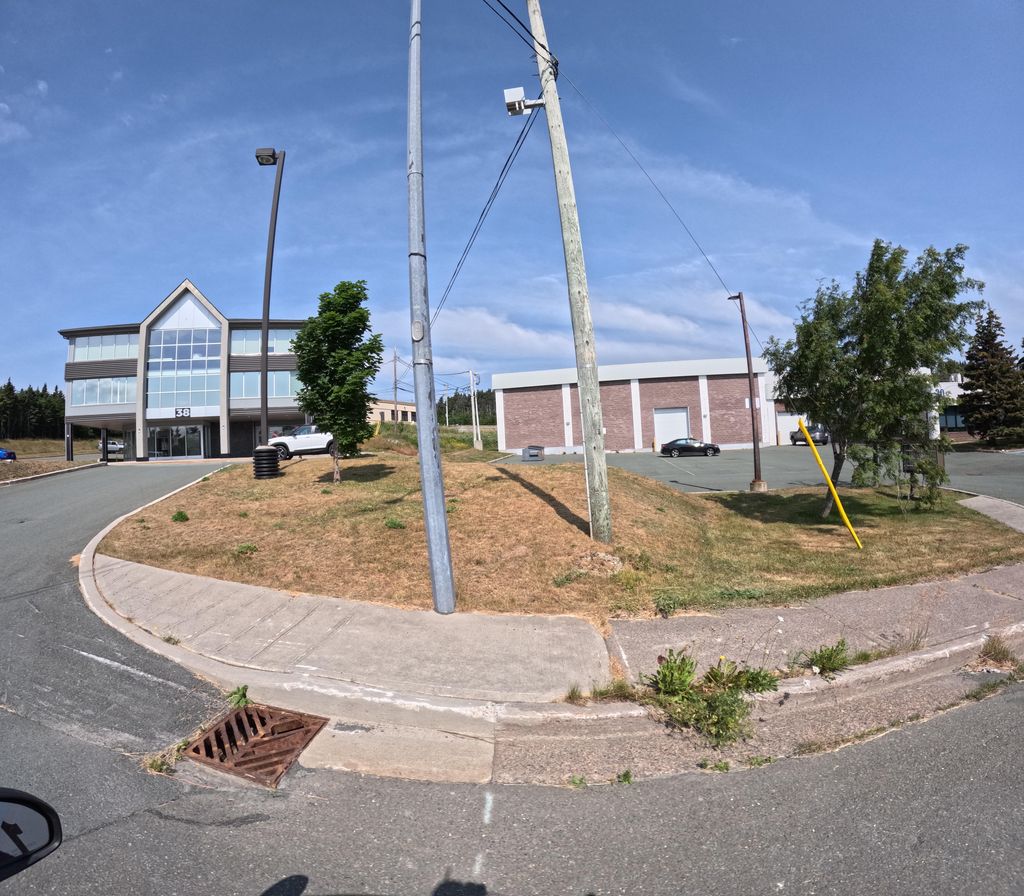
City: st_johns